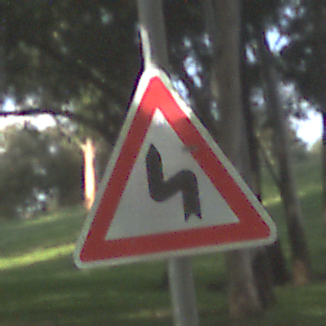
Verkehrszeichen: DoppelkurveZunaechstLinks
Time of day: MorningAfternoon
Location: Outdoor (Nature)
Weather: Clear
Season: NotSpecified
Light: Natural